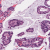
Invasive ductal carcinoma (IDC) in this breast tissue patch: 1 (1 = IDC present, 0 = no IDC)